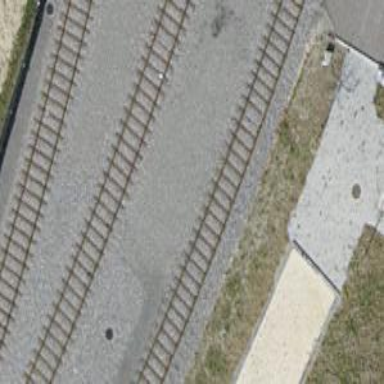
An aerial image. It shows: Rail spur service.